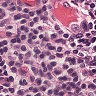
Metastatic tissue present: no